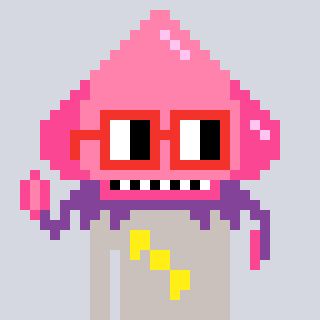
a pixel art character with square red glasses, a squid-shaped head and a foggrey-colored body on a cool background